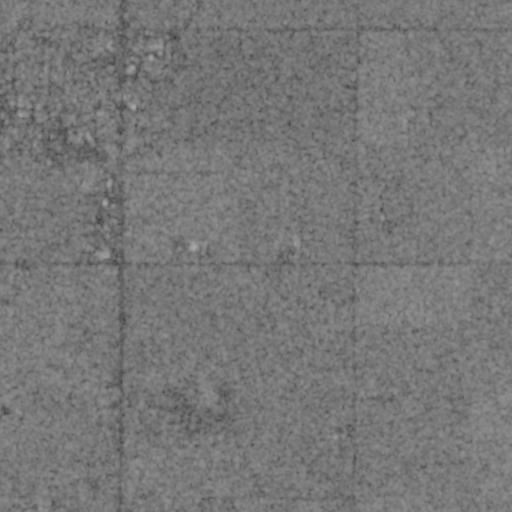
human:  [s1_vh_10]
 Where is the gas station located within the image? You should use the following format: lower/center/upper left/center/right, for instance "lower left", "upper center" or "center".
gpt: The gas station is located in the upper left of the image.
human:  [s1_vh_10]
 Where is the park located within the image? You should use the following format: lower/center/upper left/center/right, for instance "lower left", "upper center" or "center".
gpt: The park is located in the upper left of the image.
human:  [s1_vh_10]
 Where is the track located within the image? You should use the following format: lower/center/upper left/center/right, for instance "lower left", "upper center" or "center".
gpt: The track is located in the upper left of the image.
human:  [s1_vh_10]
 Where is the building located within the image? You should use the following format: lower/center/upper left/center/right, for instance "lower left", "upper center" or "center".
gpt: The building is located in the upper left of the image.
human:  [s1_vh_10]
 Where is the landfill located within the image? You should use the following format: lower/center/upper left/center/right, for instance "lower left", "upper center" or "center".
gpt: There is no landfill in the image.

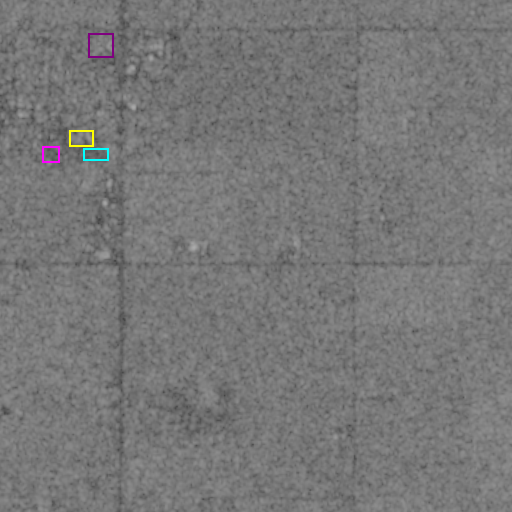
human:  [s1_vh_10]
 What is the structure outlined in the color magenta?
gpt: The structure outlined in magenta is a park.
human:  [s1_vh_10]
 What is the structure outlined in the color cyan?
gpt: The structure outlined in cyan is a track.
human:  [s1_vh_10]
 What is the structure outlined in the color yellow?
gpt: The structure outlined in yellow is a building.
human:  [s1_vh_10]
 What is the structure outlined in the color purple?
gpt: The structure outlined in purple is a building.
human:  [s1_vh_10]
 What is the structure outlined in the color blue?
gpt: There is no blue outline.